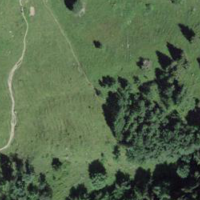
EUNIS habitat code: 24
Species observed at this site:
Gentiana verna